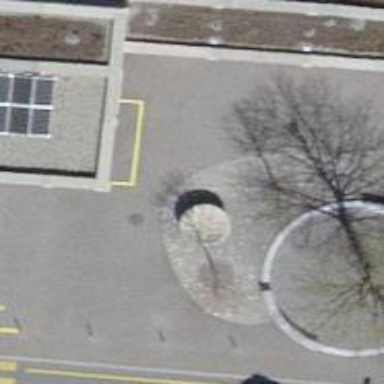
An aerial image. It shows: Fountain.